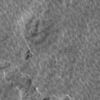
Label: not_dusty